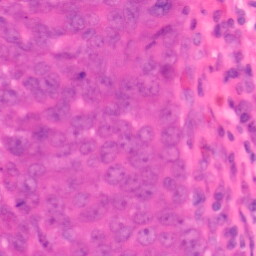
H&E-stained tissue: Colon